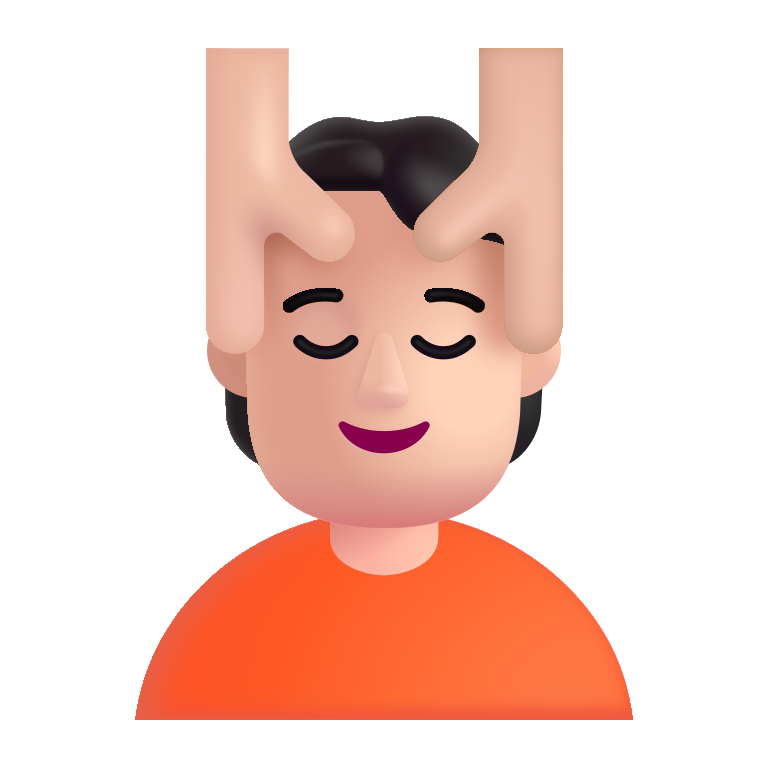
person getting massage color light